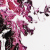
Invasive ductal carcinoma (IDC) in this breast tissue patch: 0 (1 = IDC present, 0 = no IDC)